Interaction volume radius: 10 \u00c5
Interaction volume height: 15 \u00c5
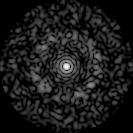
Disorder parameter: 0.8332